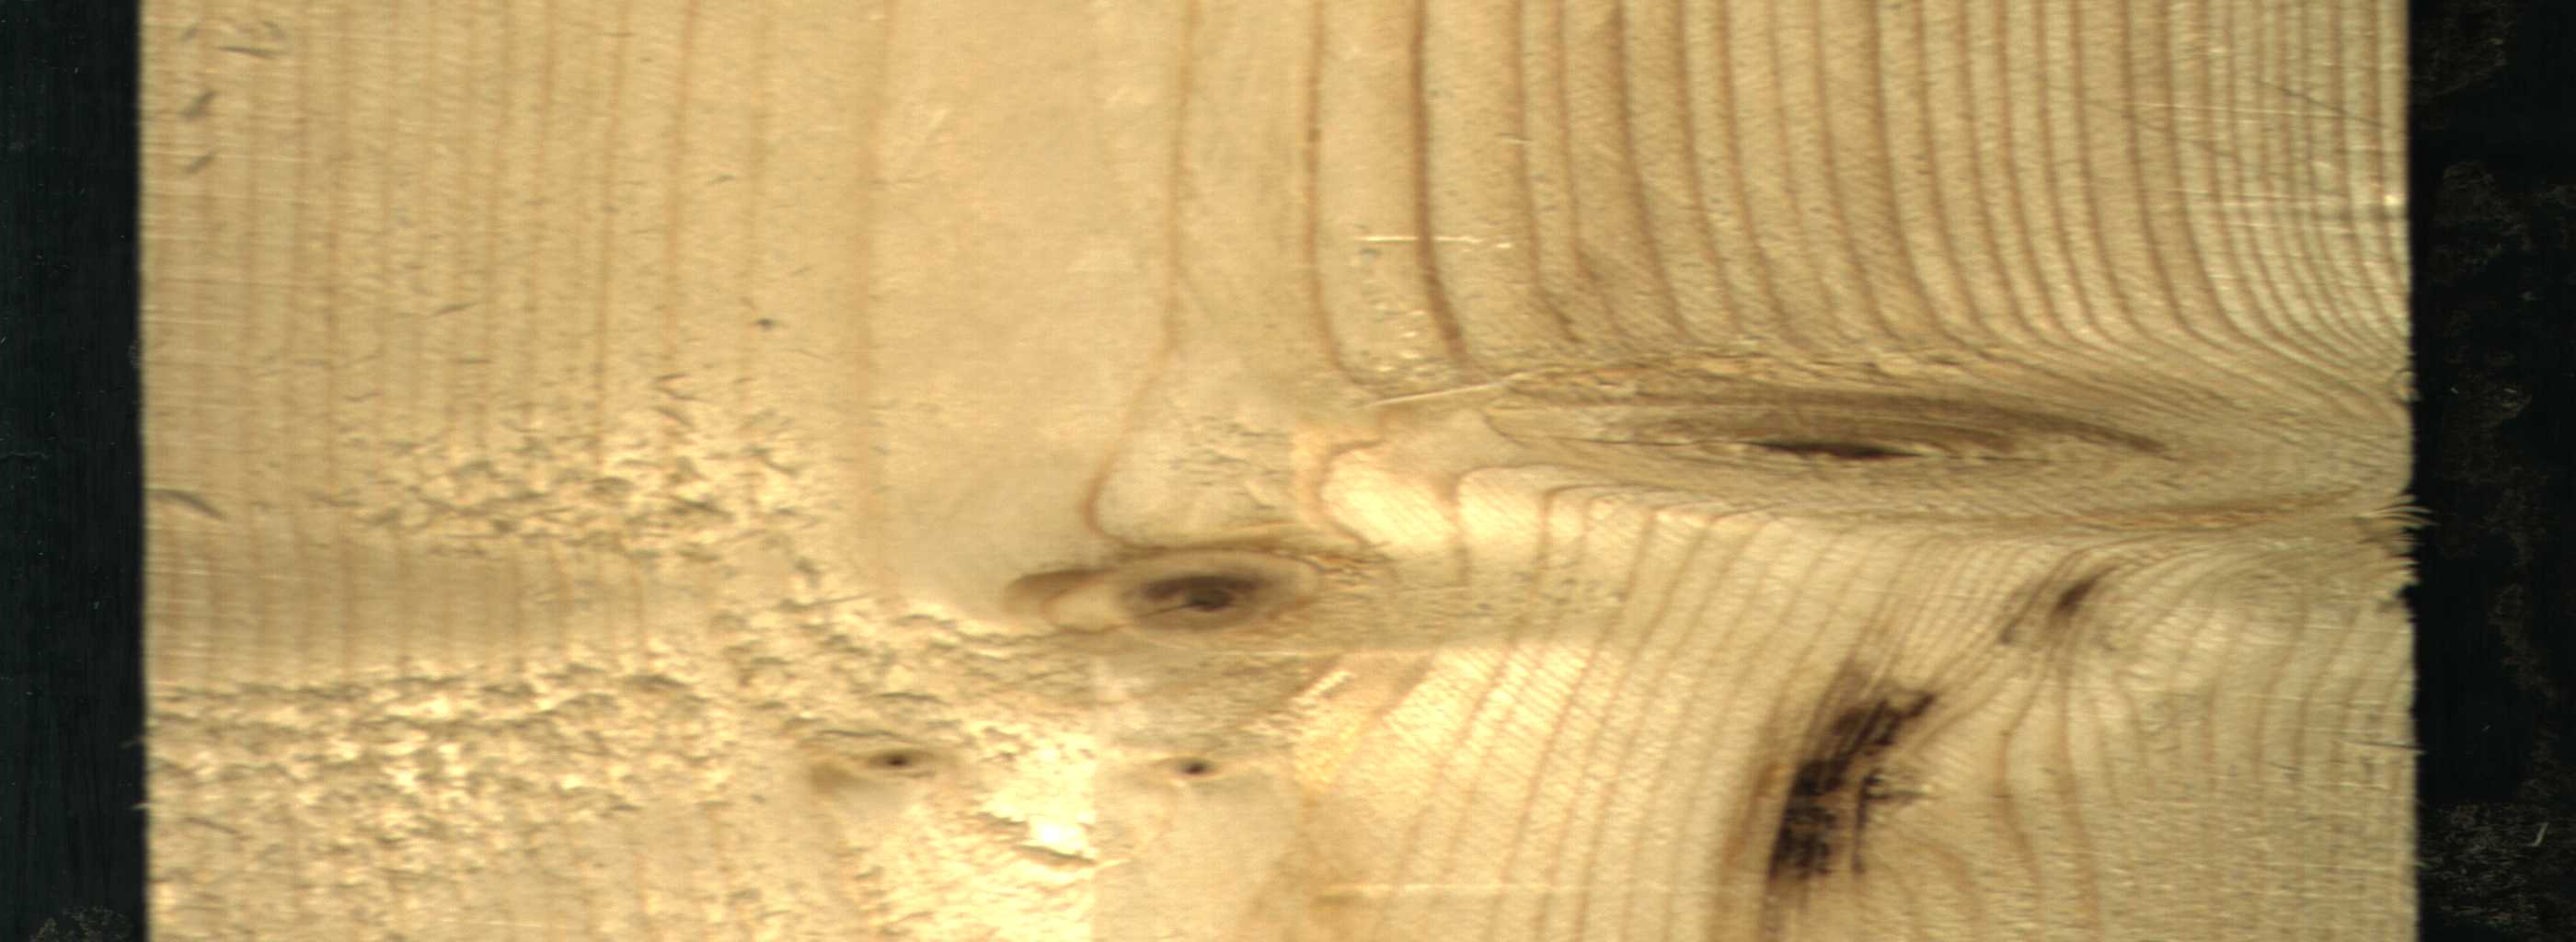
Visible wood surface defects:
resin
Live_Knot
Live_Knot
Live_Knot
Live_Knot